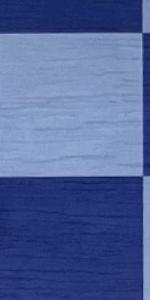
Label: Empty